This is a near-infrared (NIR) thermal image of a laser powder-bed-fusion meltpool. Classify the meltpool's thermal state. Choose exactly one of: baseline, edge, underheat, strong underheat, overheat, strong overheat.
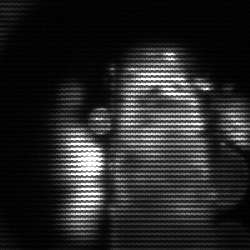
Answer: strong underheat